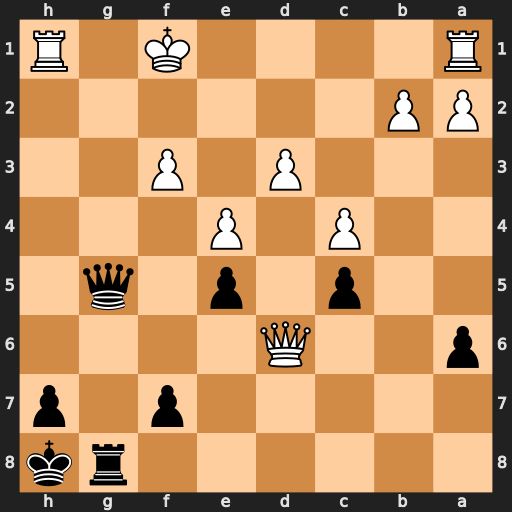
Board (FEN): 6rk/5p1p/p2Q4/2p1p1q1/2P1P3/3P1P2/PP6/R4K1R
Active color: b
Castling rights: -
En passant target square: -
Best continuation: Qg2+ Ke1 Qxh1+ Kd2 Rg2+